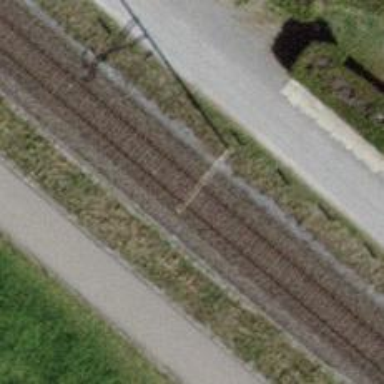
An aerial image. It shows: Solitary milestone along the railway.